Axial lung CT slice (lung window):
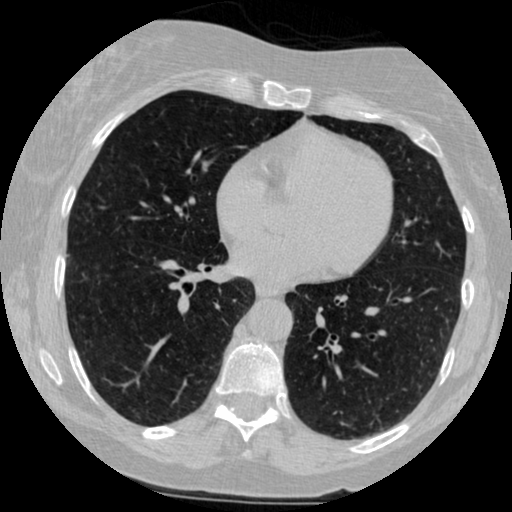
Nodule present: no